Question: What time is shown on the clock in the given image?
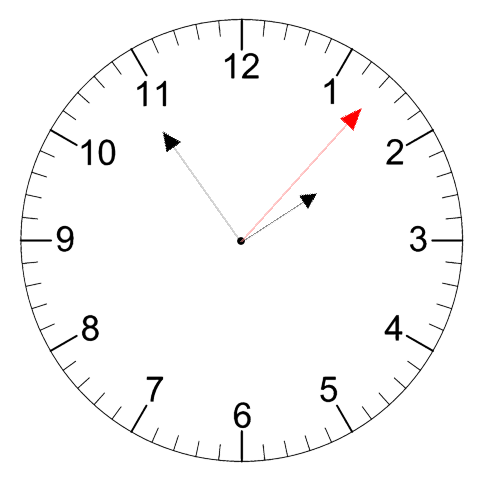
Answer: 01:54:07